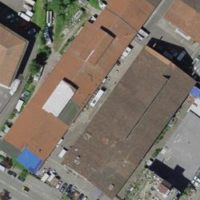
EUNIS habitat code: 54
Species observed at this site:
Medicago sativa